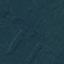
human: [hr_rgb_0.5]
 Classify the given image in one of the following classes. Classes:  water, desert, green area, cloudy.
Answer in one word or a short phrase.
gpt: green area